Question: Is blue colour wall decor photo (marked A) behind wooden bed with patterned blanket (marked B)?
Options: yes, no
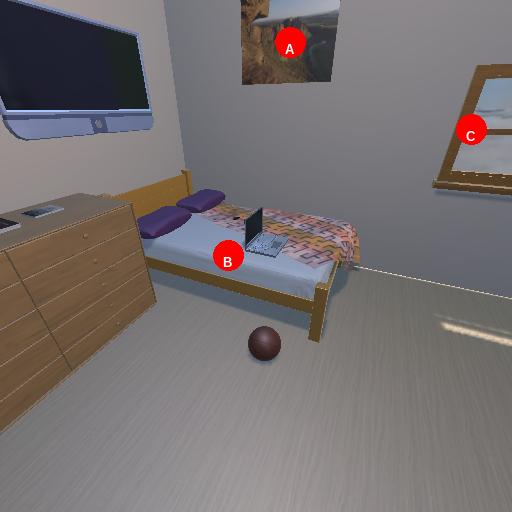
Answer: yes